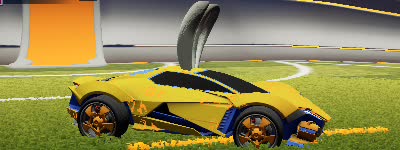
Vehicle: werewolf